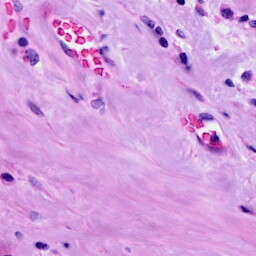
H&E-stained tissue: Breast